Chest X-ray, AP view. Patient: 57 years old, sex M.
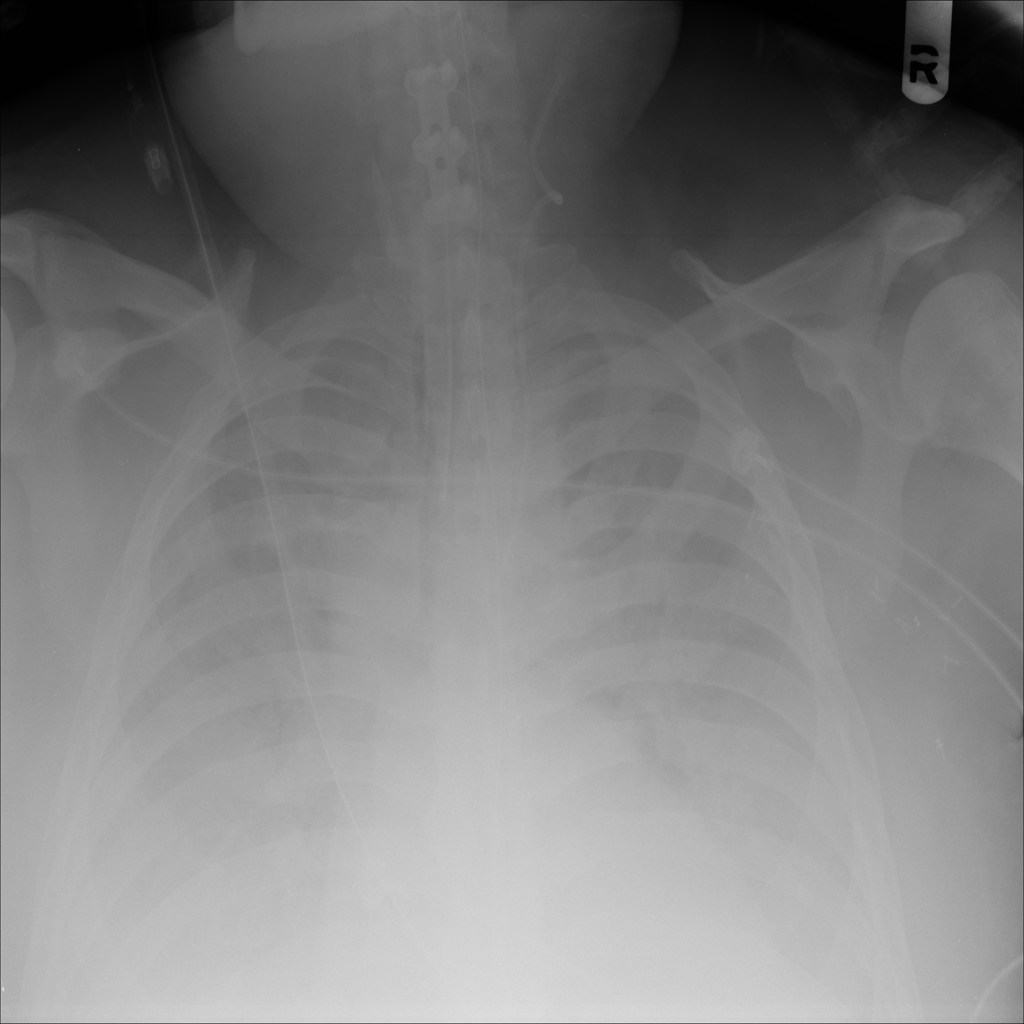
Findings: Edema, Infiltration